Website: home-depot
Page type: review-order
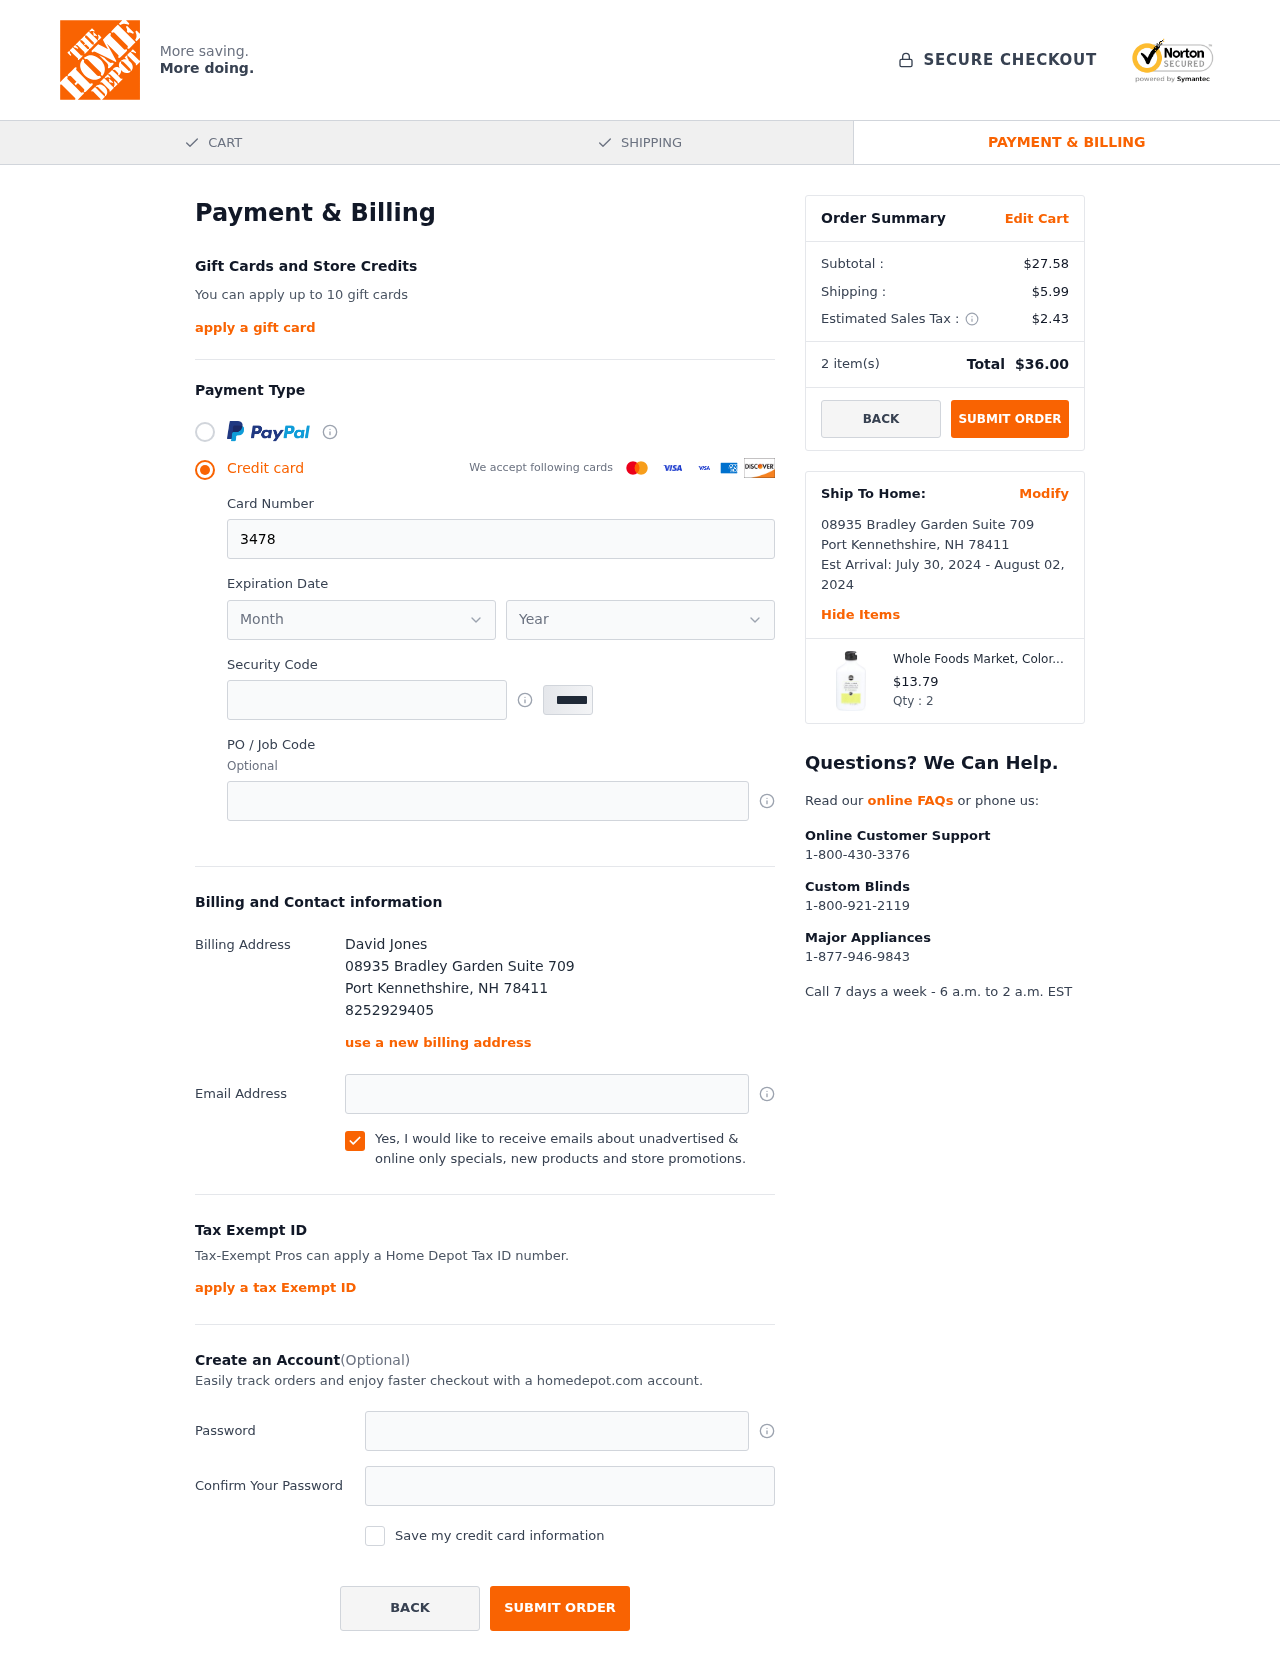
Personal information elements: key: PII_CARD_EXPIRY_MONTH
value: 05
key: PII_CARD_EXPIRY_YEAR
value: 30
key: PII_CITY
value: Port Kennethshire
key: PII_FULLNAME
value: David Jones
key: PII_PHONE
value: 8252929405
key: PII_POSTCODE
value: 78411
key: PII_STATE_ABBR
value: NH
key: PII_STREET
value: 08935 Bradley Garden Suite 709
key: PII_CARD_NUMBER
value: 3478 4369 4616 645
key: PII_CARD_CVV
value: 2791
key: PII_JOB_CODE
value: PRJ-3191-43
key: PII_EMAIL
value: davidjones@yahoo.com
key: PII_POSTCODE_FULL
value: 78411
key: PII_POSTCODE_NUMERIC
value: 78411
Product elements: key: PRODUCT1_NAME
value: Whole Foods Market, Color Preserve Conditioner, 10 Fl Oz
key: PRODUCT1_PRICE
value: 13.79
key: PRODUCT1_QUANTITY
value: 2
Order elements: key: ORDER_SUBTOTAL
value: $27.58
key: ORDER_SHIPPING_COST
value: $5.99
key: ORDER_TAX
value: $2.43
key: ORDER_NUM_ITEMS
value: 2
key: ORDER_TOTAL
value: $36.00
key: ORDER_SHIPPING_DATE
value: July 30, 2024
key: ORDER_DELIVERY_DATE
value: August 02, 2024